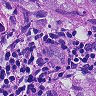
Metastatic tissue present: yes